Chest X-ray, PA view. Patient: 65 years old, sex M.
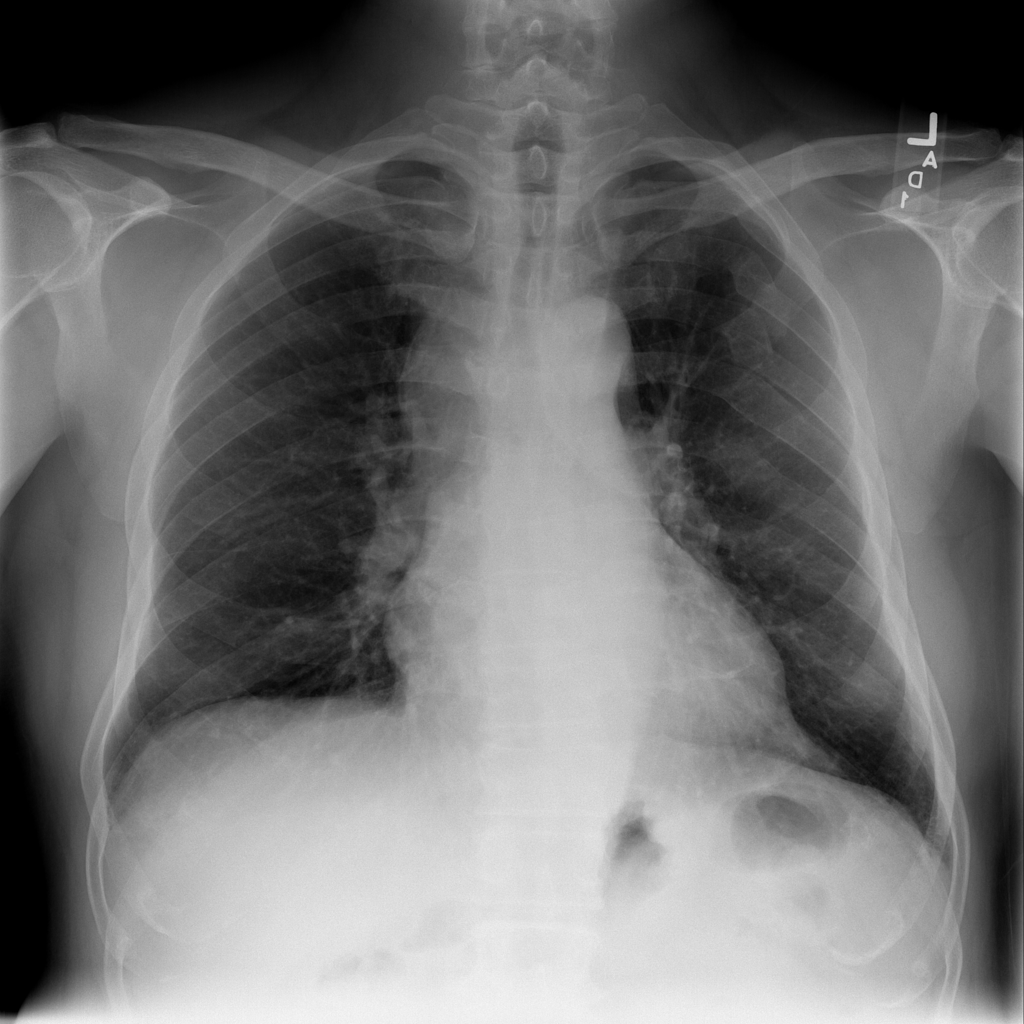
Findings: Mass